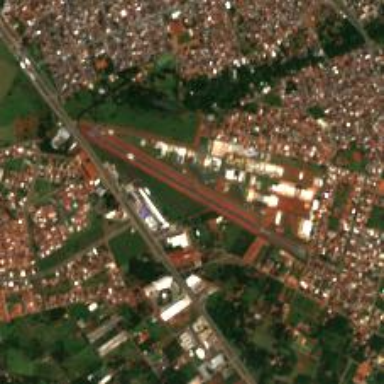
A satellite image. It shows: Runway at airport.